Question: Say I have a junction table to resolve a many to many relationship I have between two tables. My junction table also has its own 'Method' column to describe the relationship.

Normally, I would make a composite primary key of [a], [b] and [method] (the method needs to be part of what makes a row unique), but my problem is that [method] field can be NULL. Therefore I cannot add it to the primary key.
So what I've done is create a unique index:
'''
ALTER TABLE A_B ADD UNIQUE INDEX 'Unique' ('a', 'b', 'method');
'''
The table has no primary key. Is this an okay thing to do or do I need to do something differently?
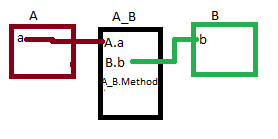
Answer: Using a primary key is not the only way to ensure records uniqueness. There is a unique constraint you can implement to accomplish what is needed.
<URL>